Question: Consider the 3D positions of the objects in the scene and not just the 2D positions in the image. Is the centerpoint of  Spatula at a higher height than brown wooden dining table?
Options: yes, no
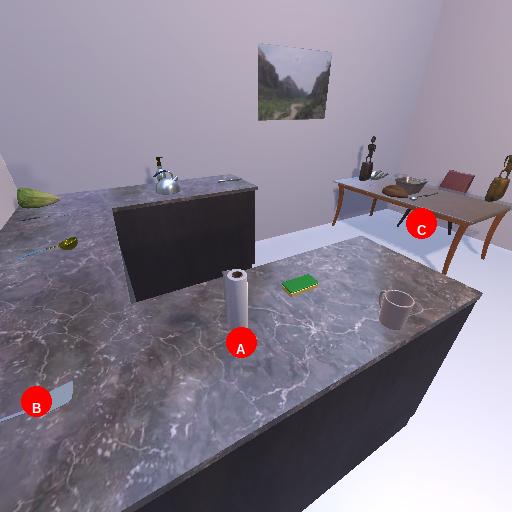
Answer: yes